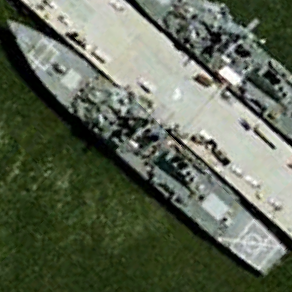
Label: destroyer